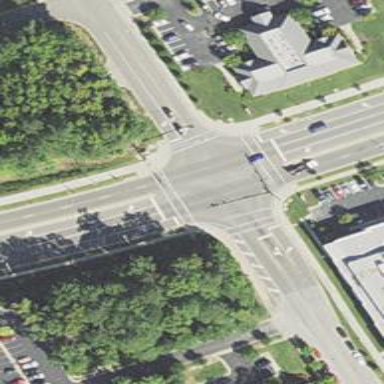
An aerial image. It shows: Footway with crossing markings in the form of lines.